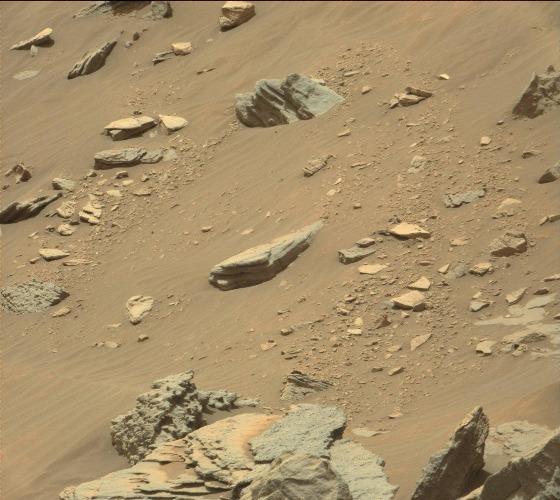
Terrain classes present: Bedrock, Gravel / Sand / Soil, Rock, Shadow